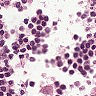
Metastatic tissue present: no